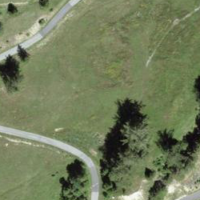
EUNIS habitat code: 23
Species observed at this site:
Periparus ater